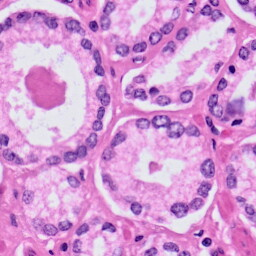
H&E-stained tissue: Prostate